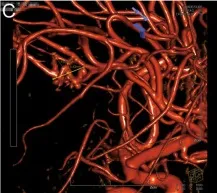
Before surgery, a right internal carotid cerebral angiography revealed an 8.9 x 7.4 mm vascular malformation in the right temporal lobe, which is fed by the ipsilateral middle cerebral artery's inferior trunk branch (A-C).
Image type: radiology (ct)